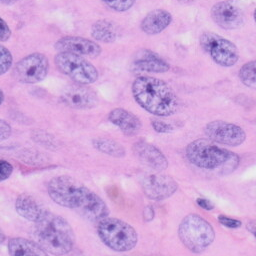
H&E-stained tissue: Skin